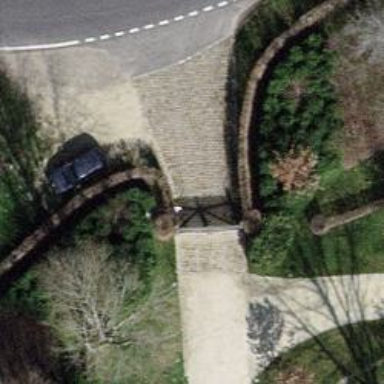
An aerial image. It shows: Gate.